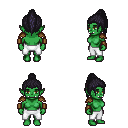
a pixel art fantasy rpg character, female body template, orc, green skin, leather shoulder armor, white pants, raven long topknot hairstyle, leather bracers, four views (front, back, left, right), 2x2 character sprite sheet, small pixel art, hard edges, no anti-aliasing